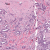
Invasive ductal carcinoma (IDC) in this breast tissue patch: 1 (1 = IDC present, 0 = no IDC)